Question: I've added a JMenu to an undecorated JFrame and the JMenuItem is not painted until I move the mouse over the unpainted area. Has anyone seen this problem and know how to fix/circumvent? Here is a reduced test case showing the problem.
'''
import java.awt.Color;
import java.awt.FlowLayout;
import javax.swing.JButton;
import javax.swing.JFrame;
import javax.swing.JMenu;
import javax.swing.JMenuBar;
import javax.swing.JMenuItem;
public class TestCase {
public static void main(String[] args) throws Exception {
new JFrame() {{
setJMenuBar(new JMenuBar() {{
setOpaque(true);
add(new JMenu("ProblemMenu") {{
setOpaque(true);
add(new JMenuItem("NotPainted"){{
setOpaque(true);
}});}});}});
setUndecorated(true);
setBackground(new Color(11,111,222,196));
setSize(300,300);
setLocation(300,300);
getContentPane().setLayout(new FlowLayout());
getContentPane().add(new JButton(" OpaqueButton "));
setVisible(true);
}};
}
}
'''

Click the menu "ProblemMenu" and the menu will open with a white rectangle where the JMenuItem should be located. Move the mouse over that area and the JMenuItem paints.
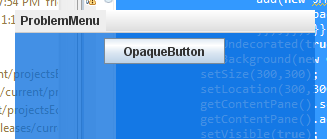
Answer: The per-pixel translucent JFrame menu paint problem was caused by the JRE and fixed by moving to a newer JRE ( 1.7.0_09-b05 ).